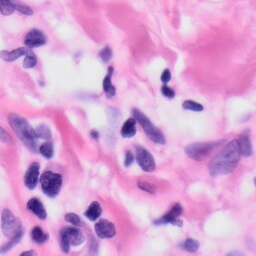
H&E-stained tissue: Skin